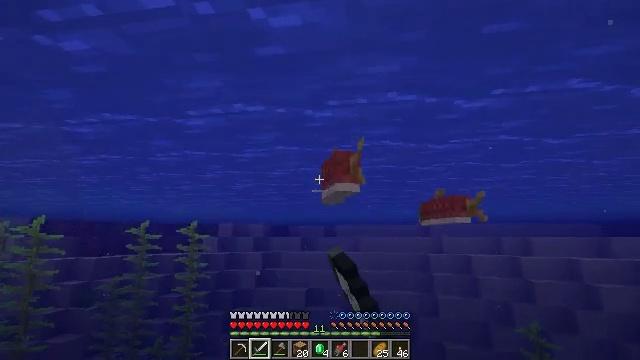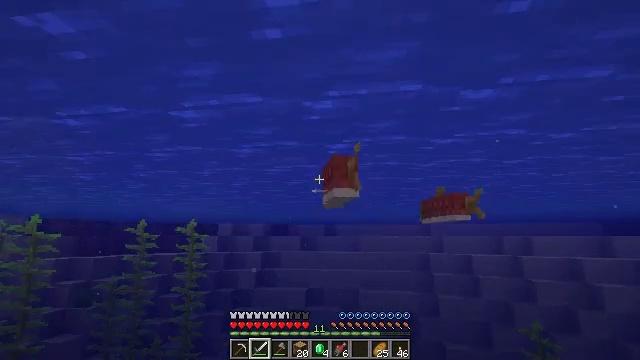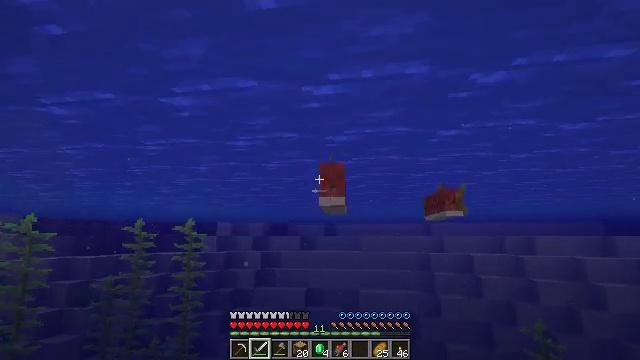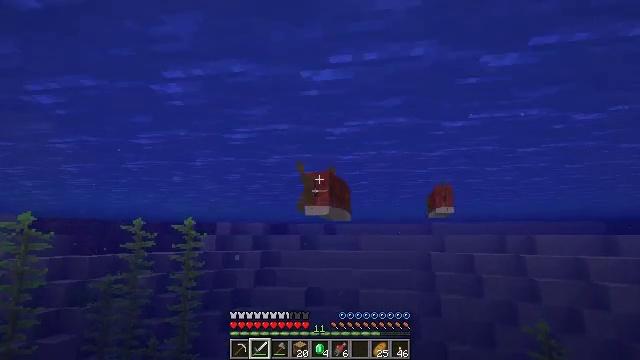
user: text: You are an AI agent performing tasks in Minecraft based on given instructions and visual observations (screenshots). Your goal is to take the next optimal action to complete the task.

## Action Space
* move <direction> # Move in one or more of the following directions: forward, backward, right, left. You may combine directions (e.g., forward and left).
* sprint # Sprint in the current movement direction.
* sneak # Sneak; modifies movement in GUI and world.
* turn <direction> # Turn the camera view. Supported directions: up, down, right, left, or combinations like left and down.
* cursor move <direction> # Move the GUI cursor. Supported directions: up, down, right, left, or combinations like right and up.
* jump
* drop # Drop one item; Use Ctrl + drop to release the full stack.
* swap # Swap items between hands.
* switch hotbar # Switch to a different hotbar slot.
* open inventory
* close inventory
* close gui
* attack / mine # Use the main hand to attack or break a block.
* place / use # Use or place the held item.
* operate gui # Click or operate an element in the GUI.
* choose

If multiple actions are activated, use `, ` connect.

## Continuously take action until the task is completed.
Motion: motion action
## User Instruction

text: Kill the salmon.
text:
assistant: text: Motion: move forward, attack / mine
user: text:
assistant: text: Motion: move forward, attack / mine
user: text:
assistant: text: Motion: move forward
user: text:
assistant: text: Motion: no_op